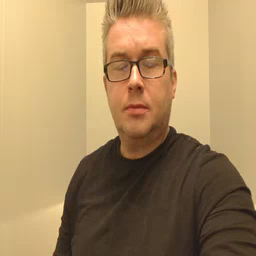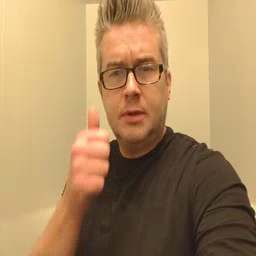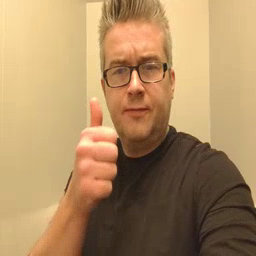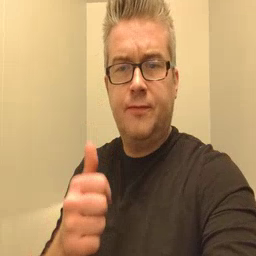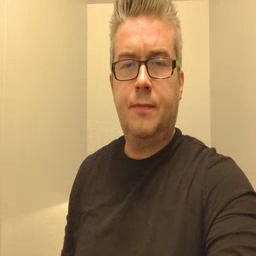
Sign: yourself